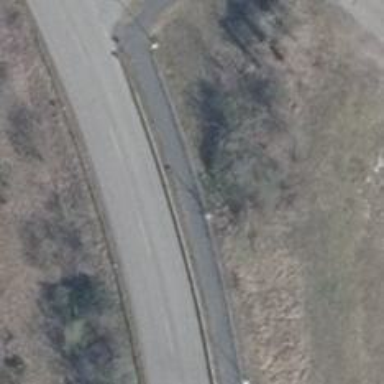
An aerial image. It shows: Asphalt path.